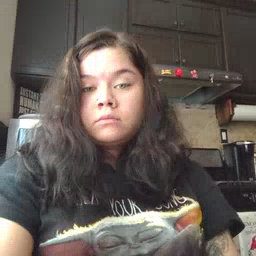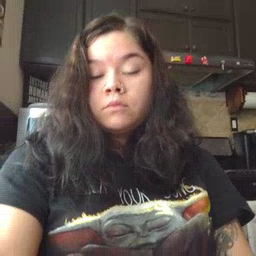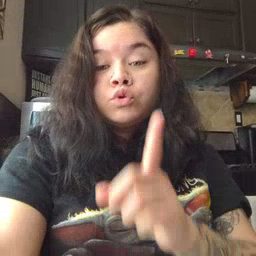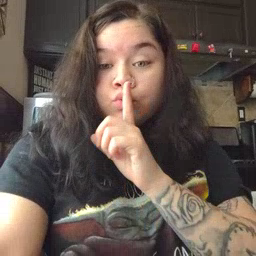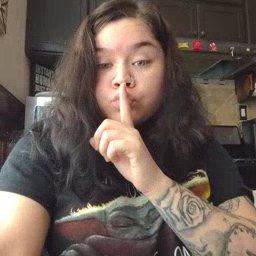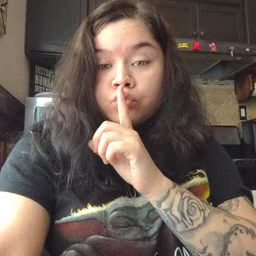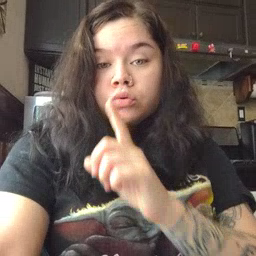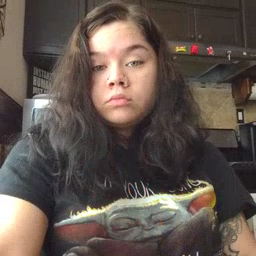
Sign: shhh